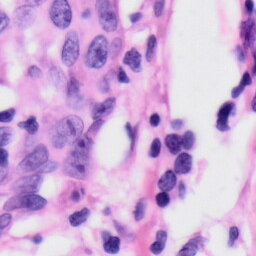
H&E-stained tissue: Skin